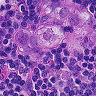
Metastatic tissue present: yes